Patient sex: M
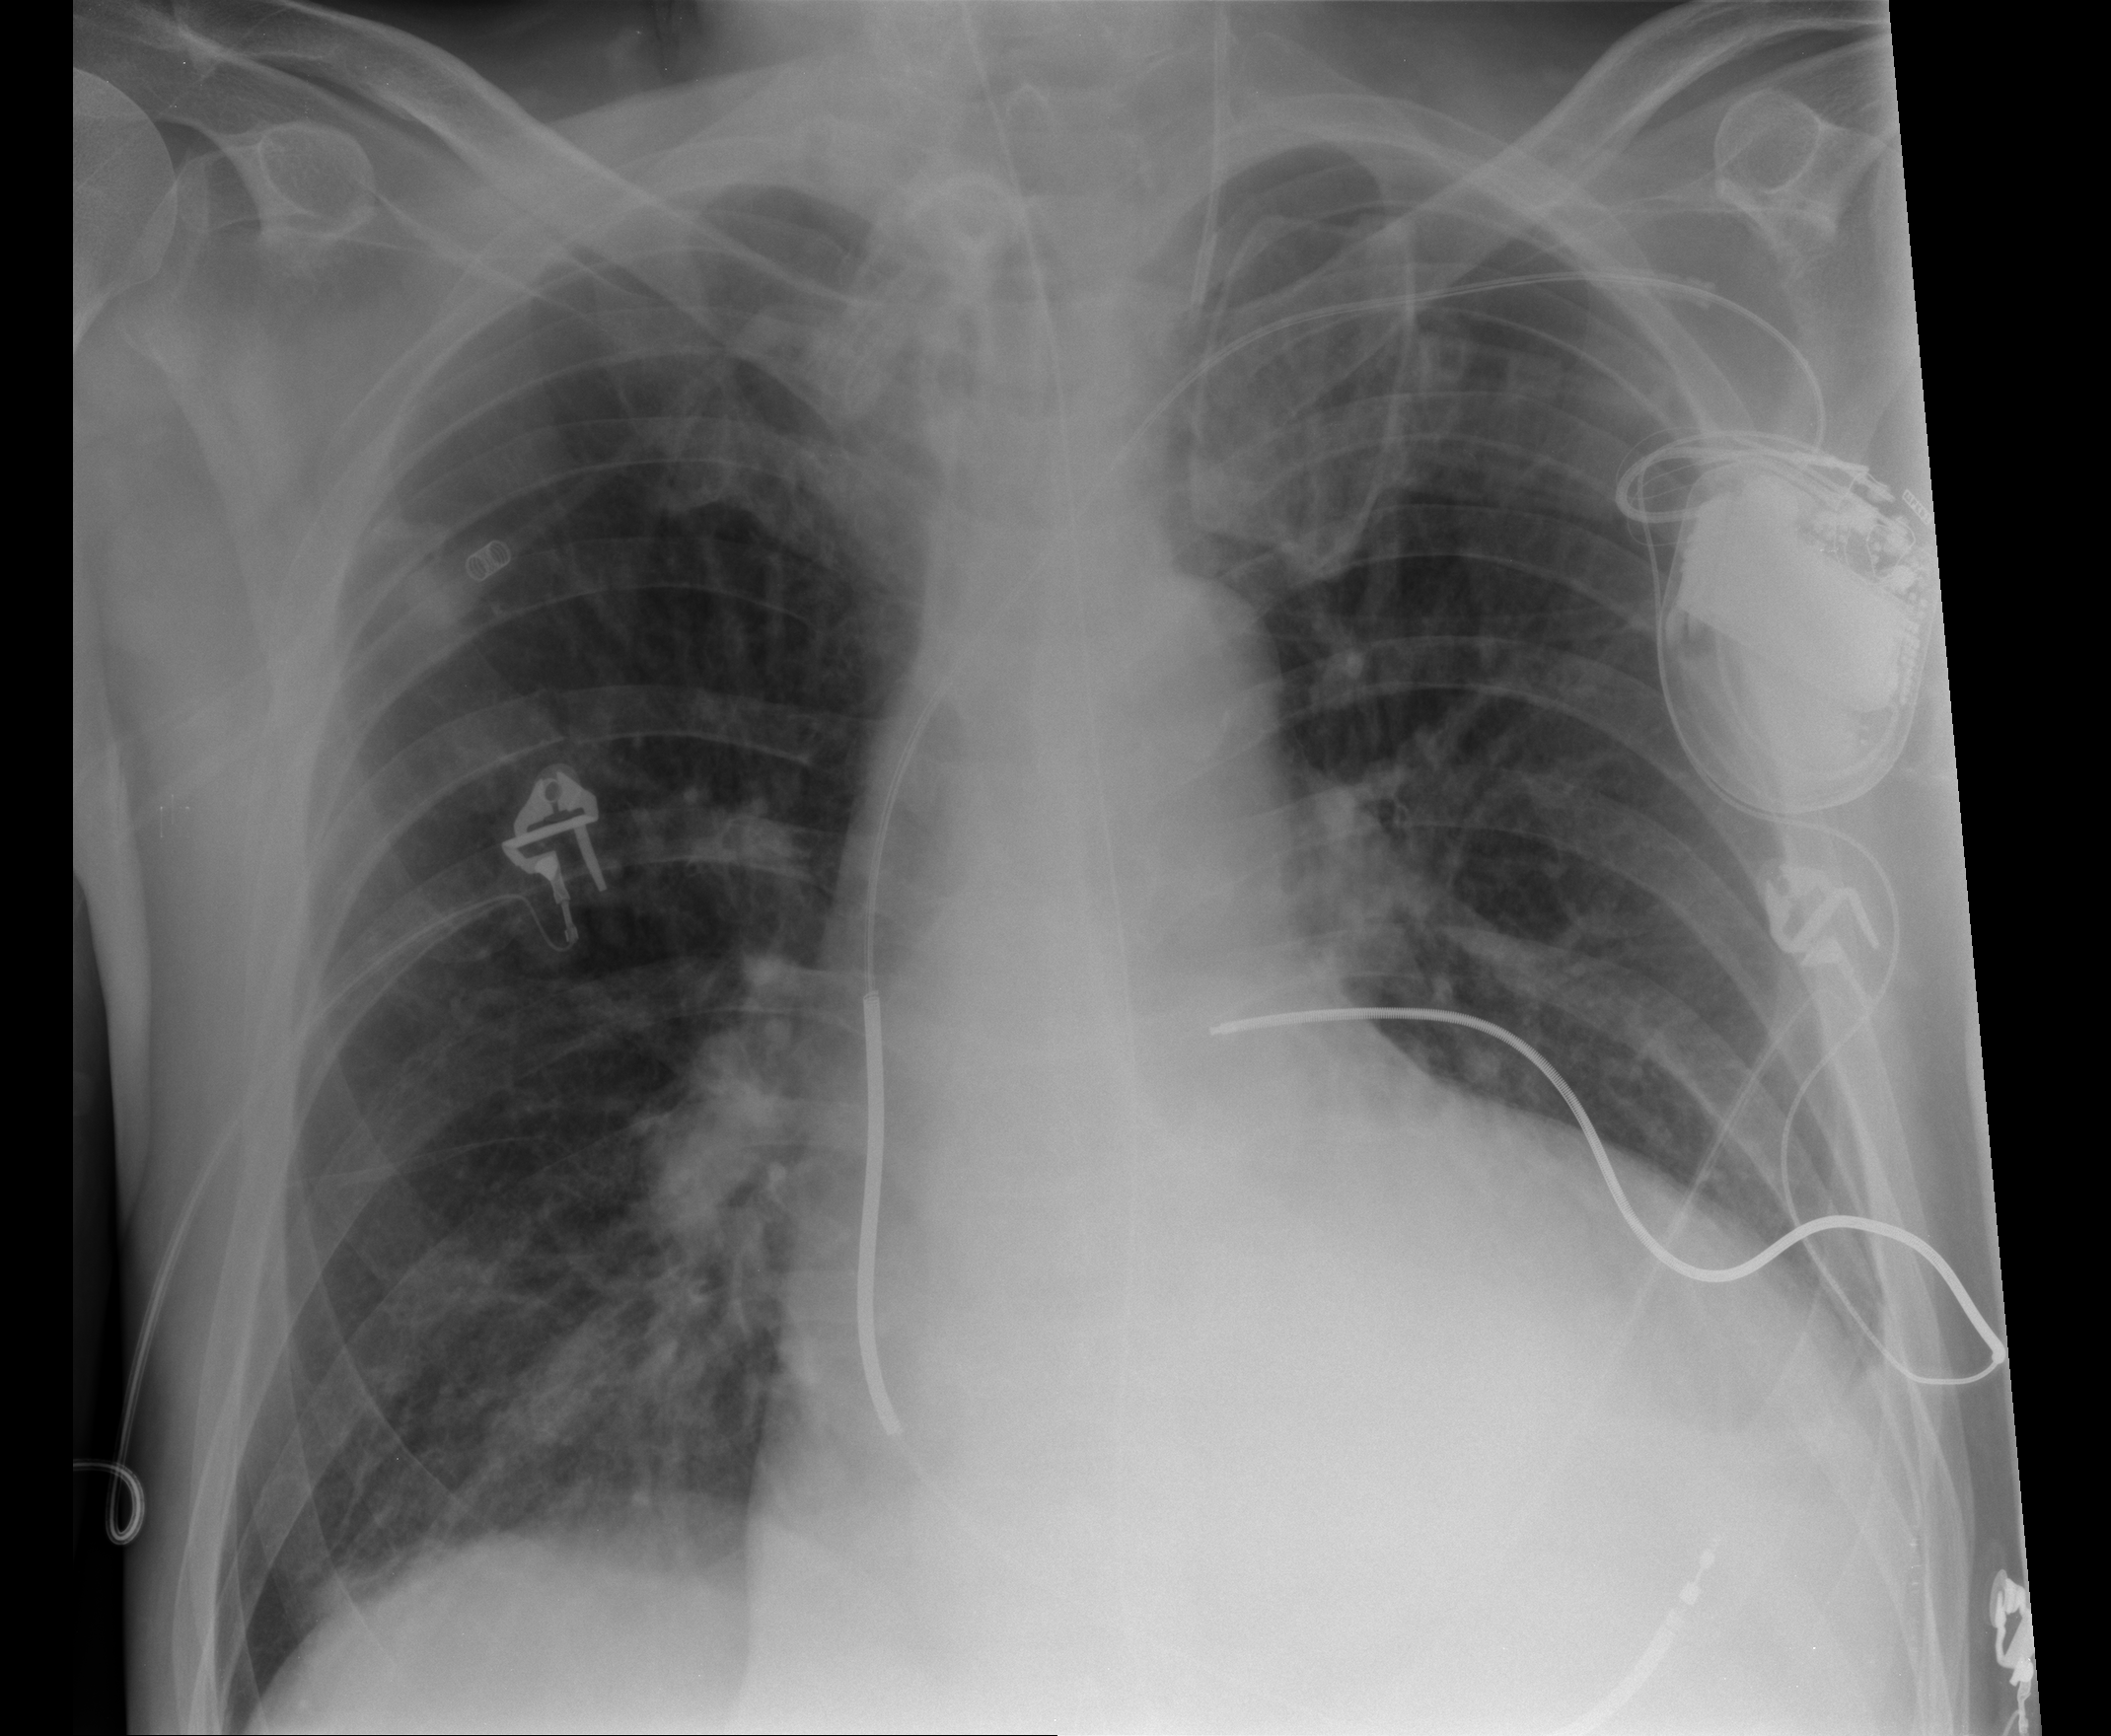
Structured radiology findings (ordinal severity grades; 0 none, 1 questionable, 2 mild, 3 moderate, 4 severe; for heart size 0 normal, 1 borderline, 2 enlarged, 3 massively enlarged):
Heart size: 2
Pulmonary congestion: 1
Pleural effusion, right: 0
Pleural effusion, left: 0
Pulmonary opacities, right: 1
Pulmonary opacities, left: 0
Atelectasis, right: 1
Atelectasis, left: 1